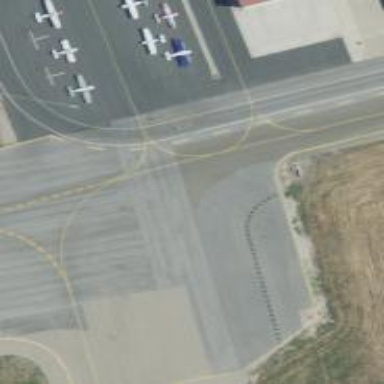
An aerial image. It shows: View of taxiway at the airport.